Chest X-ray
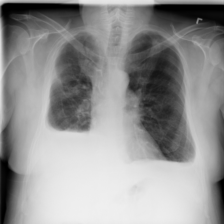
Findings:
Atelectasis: negative
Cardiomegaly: negative
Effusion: positive
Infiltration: negative
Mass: negative
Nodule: negative
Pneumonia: negative
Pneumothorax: negative
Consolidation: negative
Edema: negative
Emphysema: negative
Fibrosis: negative
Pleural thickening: negative
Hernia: negative